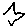
Label: star